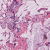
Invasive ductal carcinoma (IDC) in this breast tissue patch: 1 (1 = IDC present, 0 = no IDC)